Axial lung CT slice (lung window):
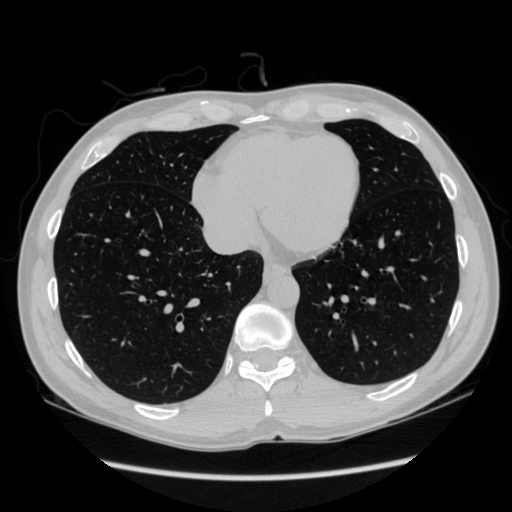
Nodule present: no